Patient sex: F
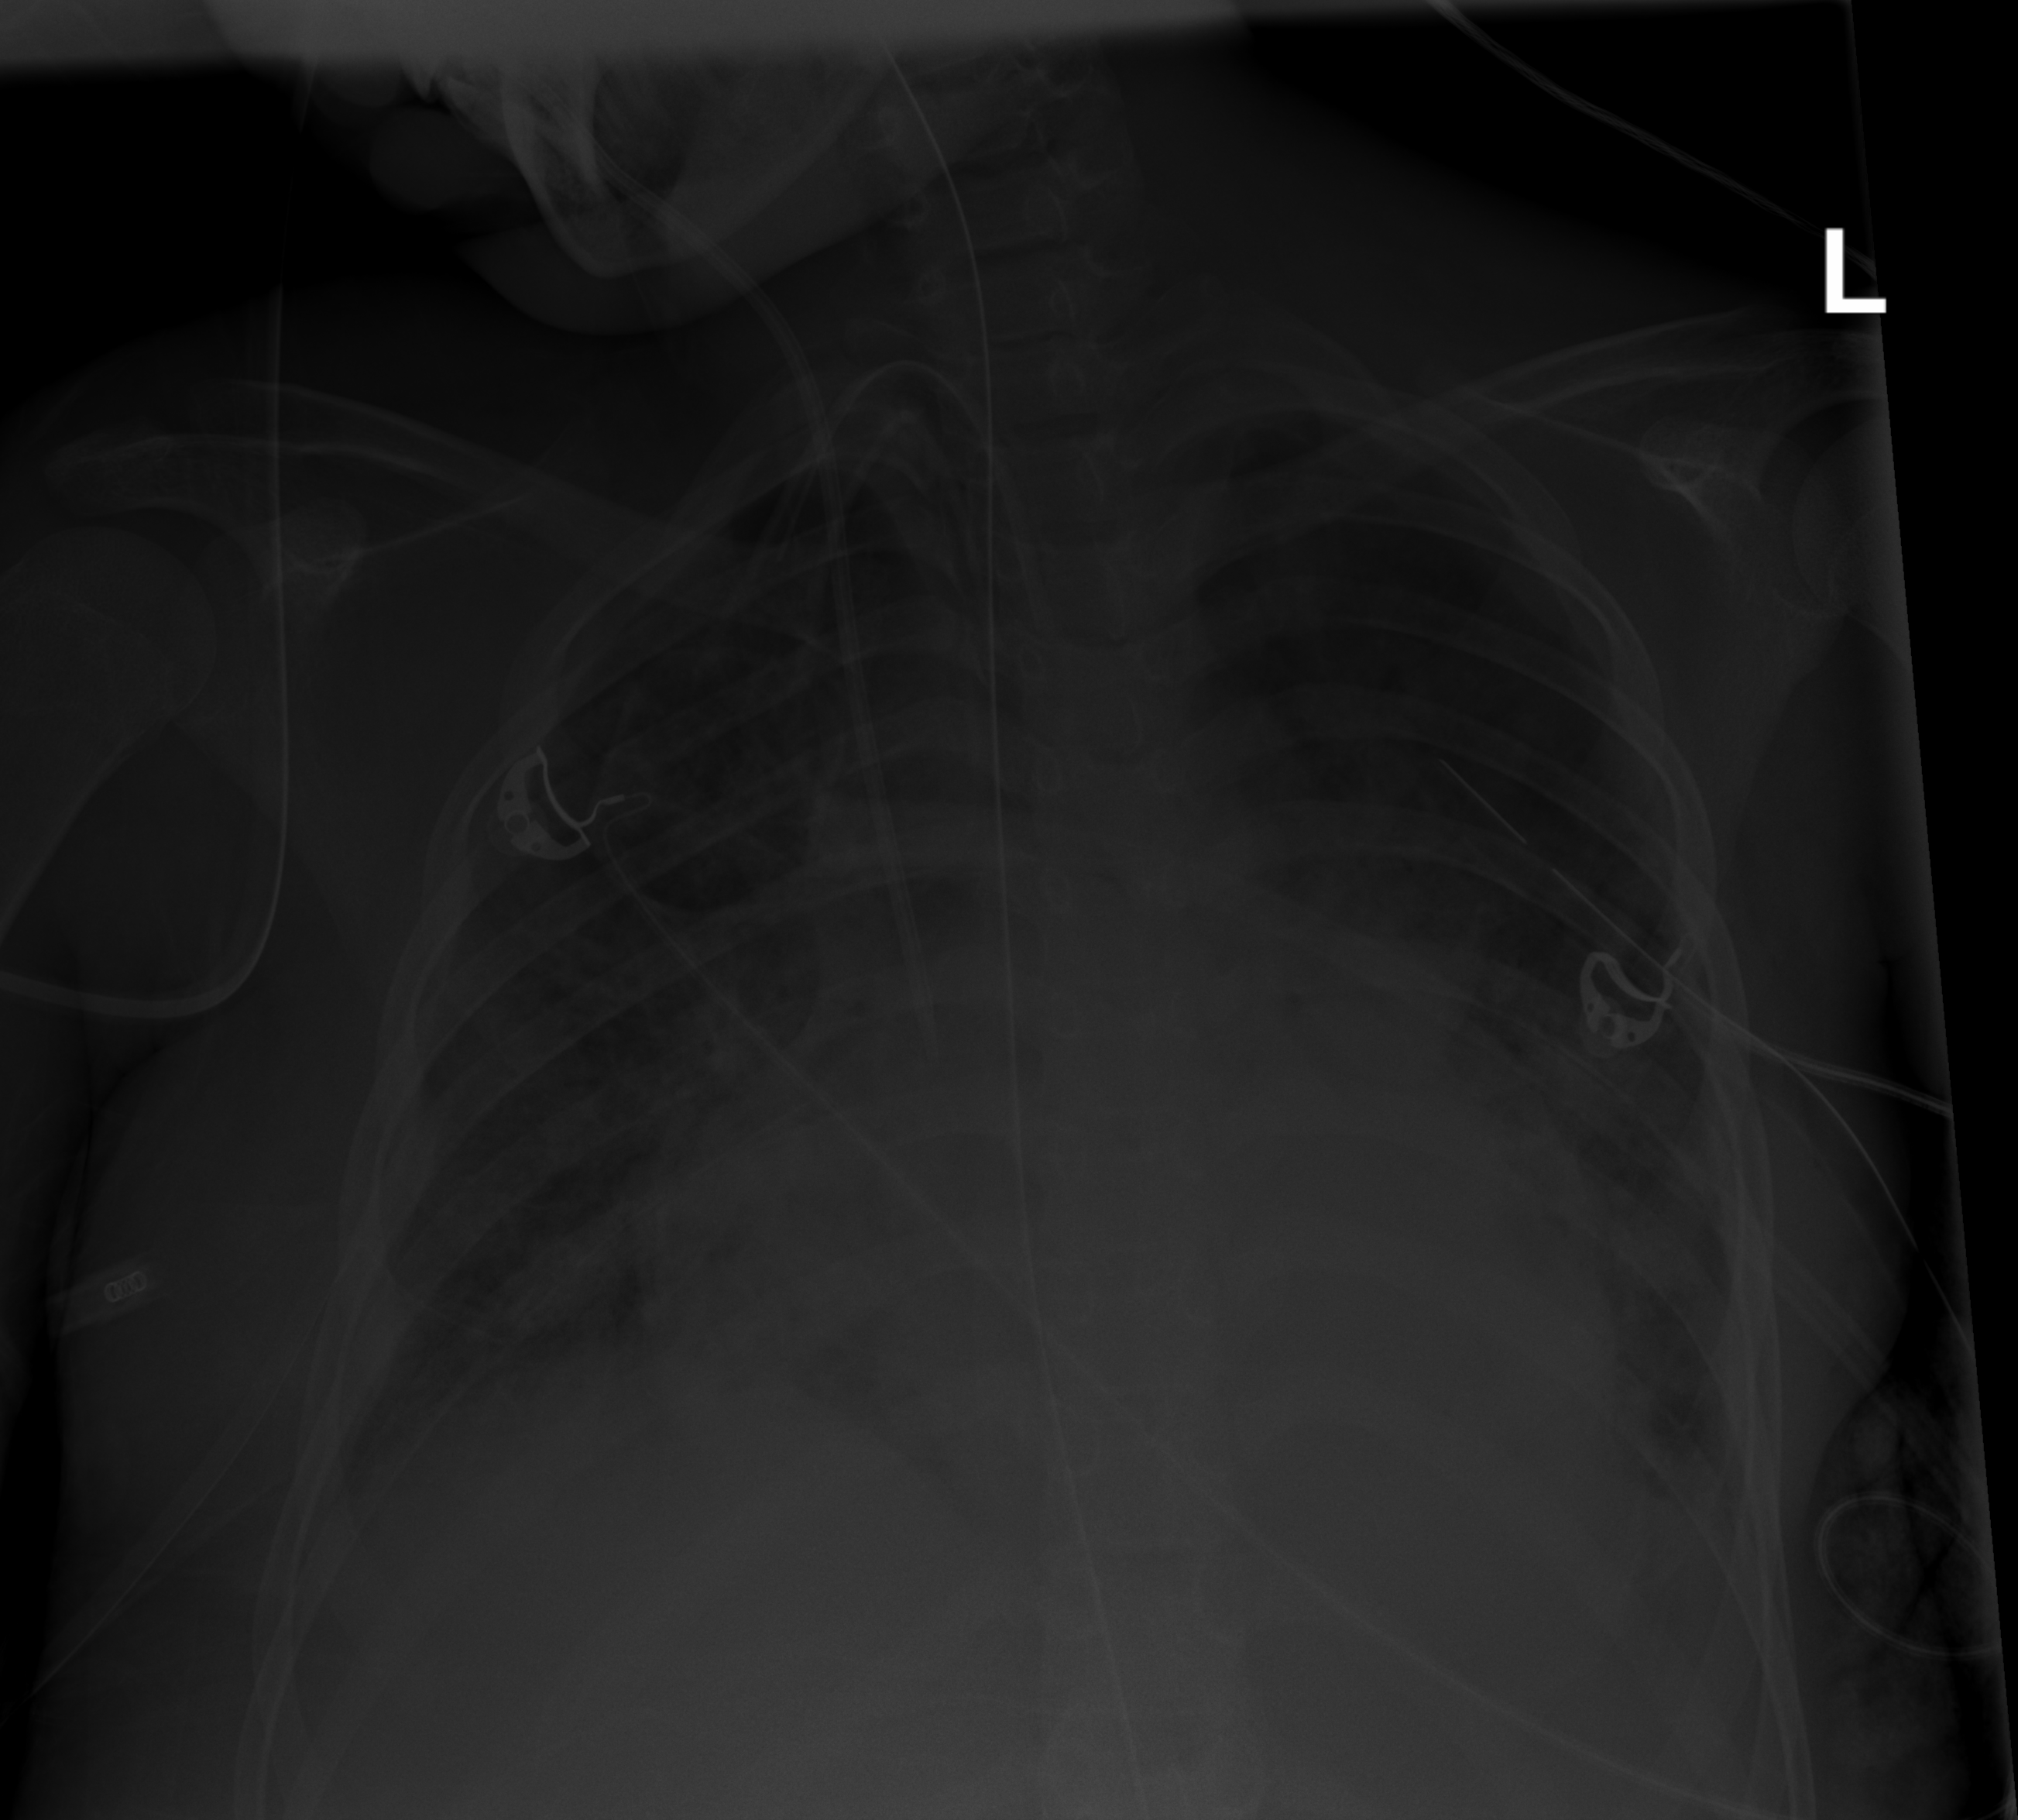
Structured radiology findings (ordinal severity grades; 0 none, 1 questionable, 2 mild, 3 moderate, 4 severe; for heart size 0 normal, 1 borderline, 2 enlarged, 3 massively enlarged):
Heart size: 2
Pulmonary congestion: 2
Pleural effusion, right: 2
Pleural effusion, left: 2
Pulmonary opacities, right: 2
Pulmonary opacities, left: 2
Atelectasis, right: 2
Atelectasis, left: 2